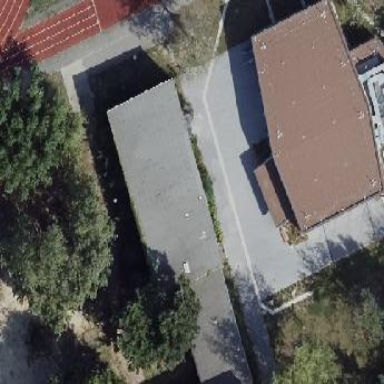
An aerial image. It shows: School building with flat roof.